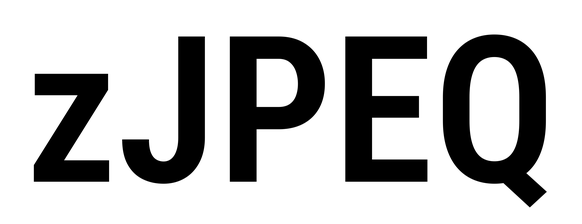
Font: Roboto_Condensed_SemiBold